Interaction volume radius: 10 \u00c5
Interaction volume height: 35 \u00c5
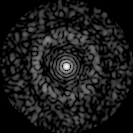
Disorder parameter: 0.8522